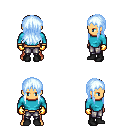
a pixel art fantasy rpg character, male body template, human, tanned skin, teal long-sleeve shirt, metal pants, white cyan unkempt hairstyle, gold gloves, black shoes, four views (front, back, left, right), 2x2 character sprite sheet, small pixel art, hard edges, no anti-aliasing